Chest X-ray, AP view. Patient: 54 years old, sex F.
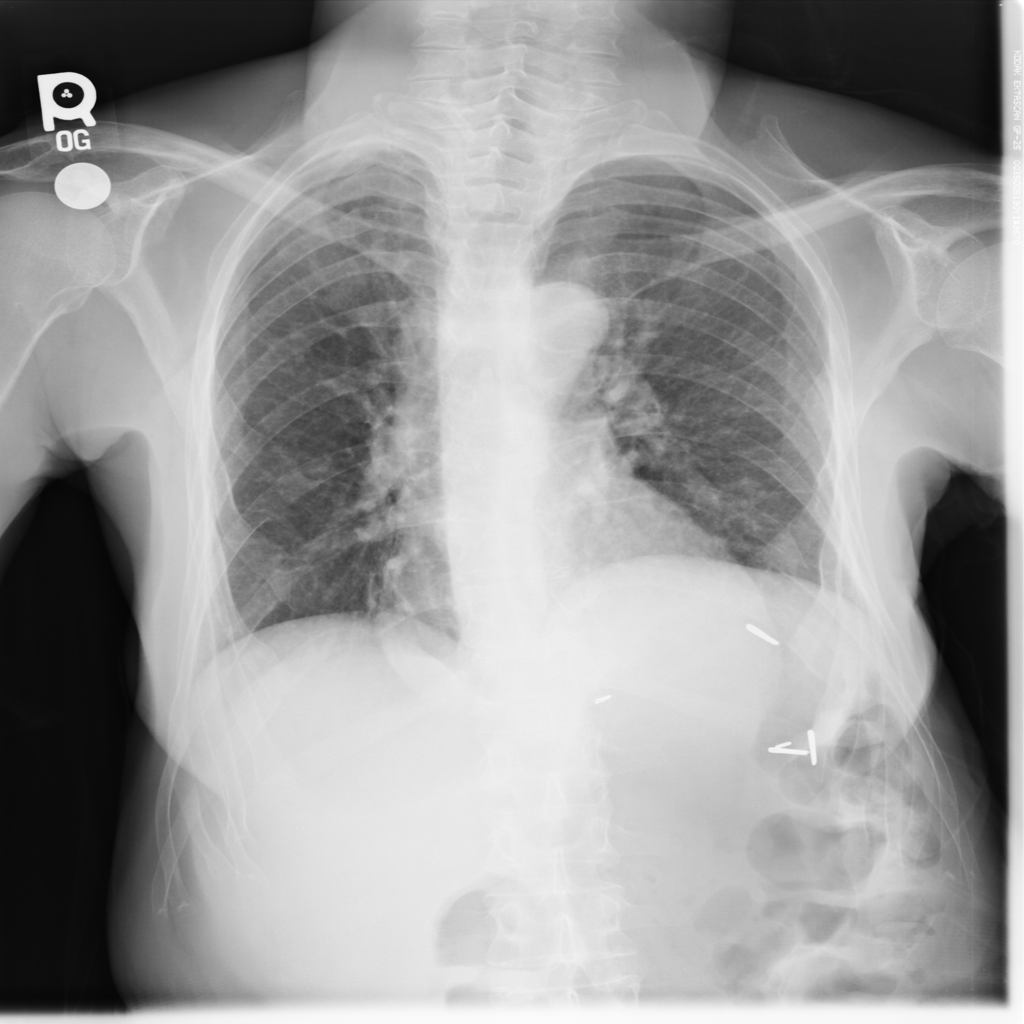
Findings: No Finding